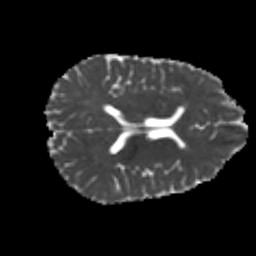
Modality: MD
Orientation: axial
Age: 19
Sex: male
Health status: healthy
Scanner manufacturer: philips
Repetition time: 7.475 s
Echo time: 0.08753 s